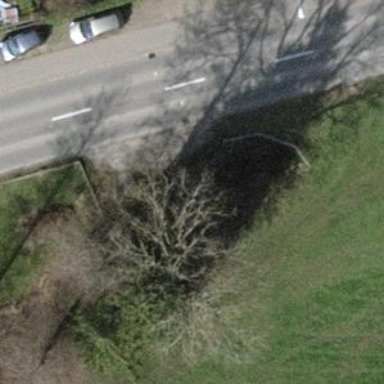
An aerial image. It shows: Culvert tunnel.